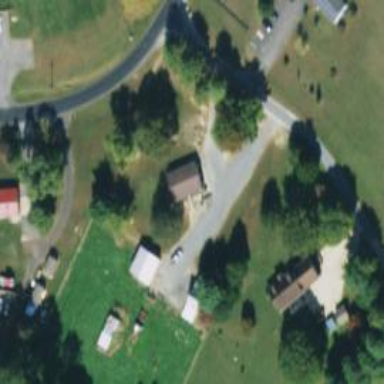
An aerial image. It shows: Driveway.